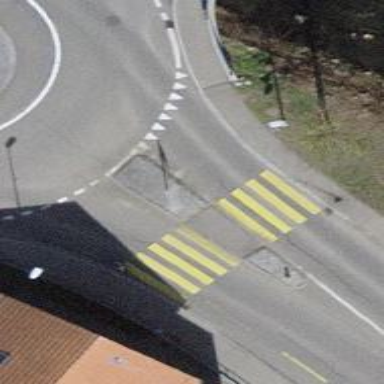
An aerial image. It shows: Uncontrolled zebra crossing with central island.